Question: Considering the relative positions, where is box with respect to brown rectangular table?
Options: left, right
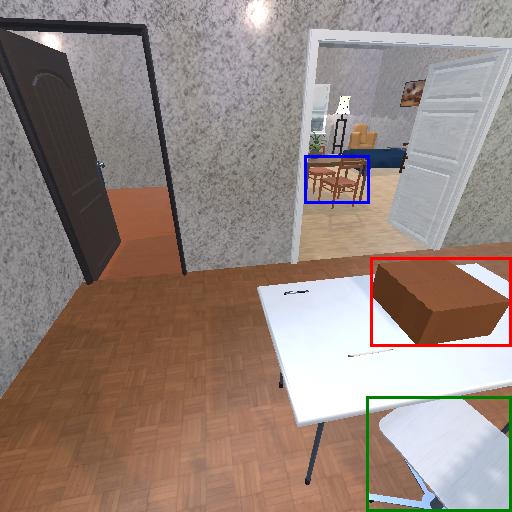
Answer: left